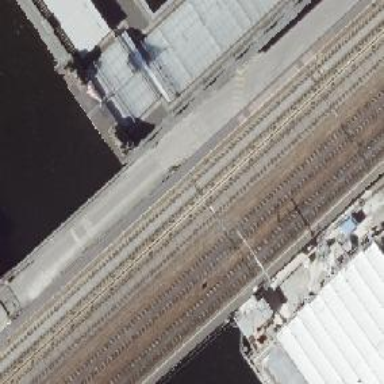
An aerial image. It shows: Bridge for electrified light rail. It has ballastless railway track.